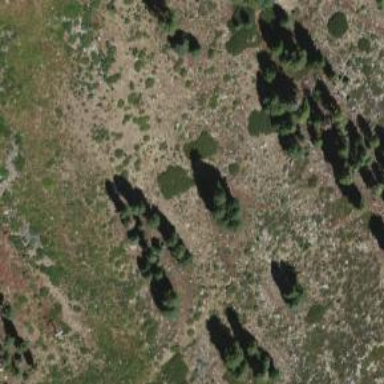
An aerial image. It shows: Forest area with evergreen needle-leaved trees that produce timber and wood.